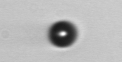
Label: bead